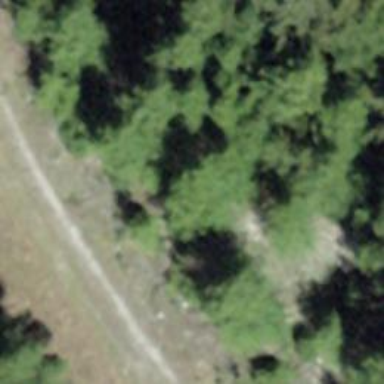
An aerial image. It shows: Intermediate downhill track with grade4 tracktype.